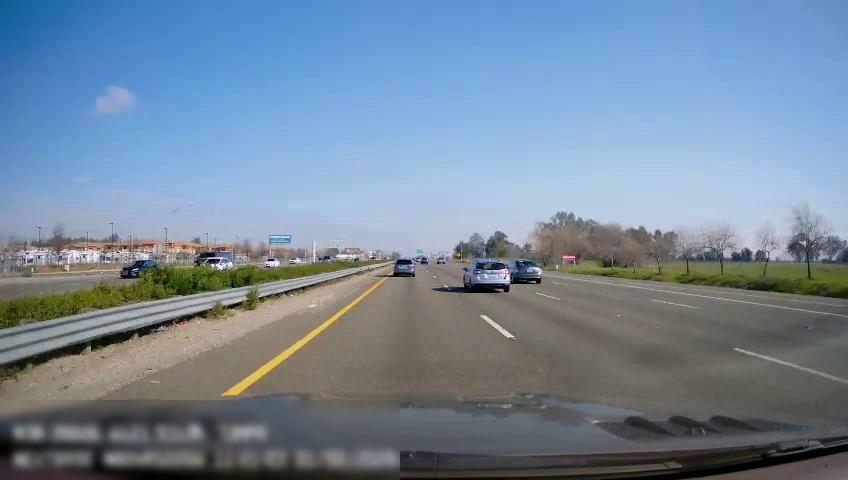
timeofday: Day
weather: Sunny
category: Drivable Space
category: Drivable Space
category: Vehicles | Car
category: Vehicles | Car
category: Vehicles | Car
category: Vehicles | Car
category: Vehicles | Car
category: Vehicles | Car
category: Vehicles | SUV
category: Vehicles | Car
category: Vehicles | Car
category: Lanes | Current Lane
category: Lanes | Current Lane
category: Lanes | Alternate Lane
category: Lanes | Alternate Lane
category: Lanes | Alternate Lane
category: Lanes | Alternate Lane
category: Lanes | Alternate Lane